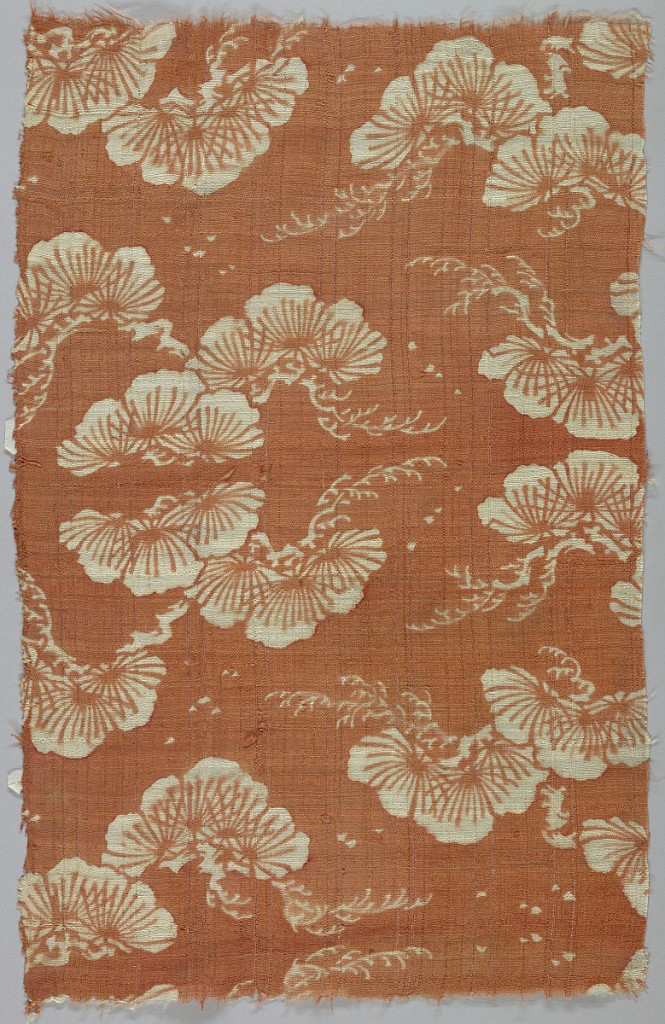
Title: Textile
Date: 1614–1868
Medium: silk Technique: resist
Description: Coarsely-woven orange ground with widely spaced warp ribs has a design in reserve white of snow-covered pine branches. One narrow selvedge more tightly woven than ground.